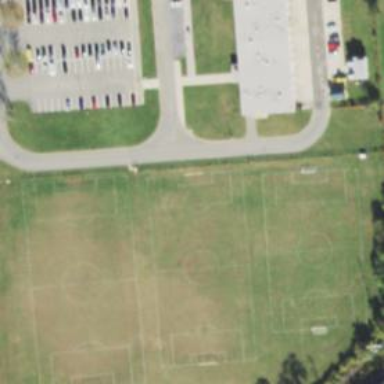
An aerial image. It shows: Soccer pitch designated for leisure and sports activities.